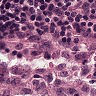
Metastatic tissue present: no